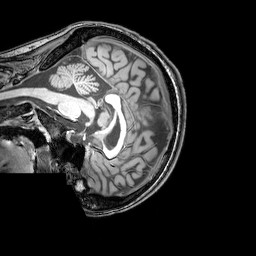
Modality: T1w
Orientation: sagittal
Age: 20
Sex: female
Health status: healthy
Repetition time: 0.081 s
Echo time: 0.037 s